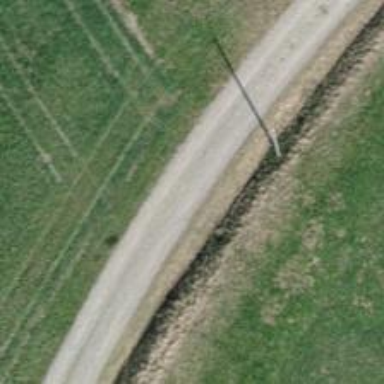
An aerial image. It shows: Track with compacted grade 2 surface.